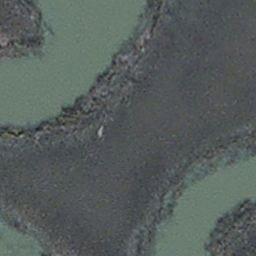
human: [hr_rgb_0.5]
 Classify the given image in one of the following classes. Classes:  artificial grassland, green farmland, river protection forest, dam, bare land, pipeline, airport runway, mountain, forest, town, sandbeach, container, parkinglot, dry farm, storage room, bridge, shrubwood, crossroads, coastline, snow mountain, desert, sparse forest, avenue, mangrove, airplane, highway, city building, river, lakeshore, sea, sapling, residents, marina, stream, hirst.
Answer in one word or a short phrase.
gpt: stream